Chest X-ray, AP view. Patient: 69 years old, sex F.
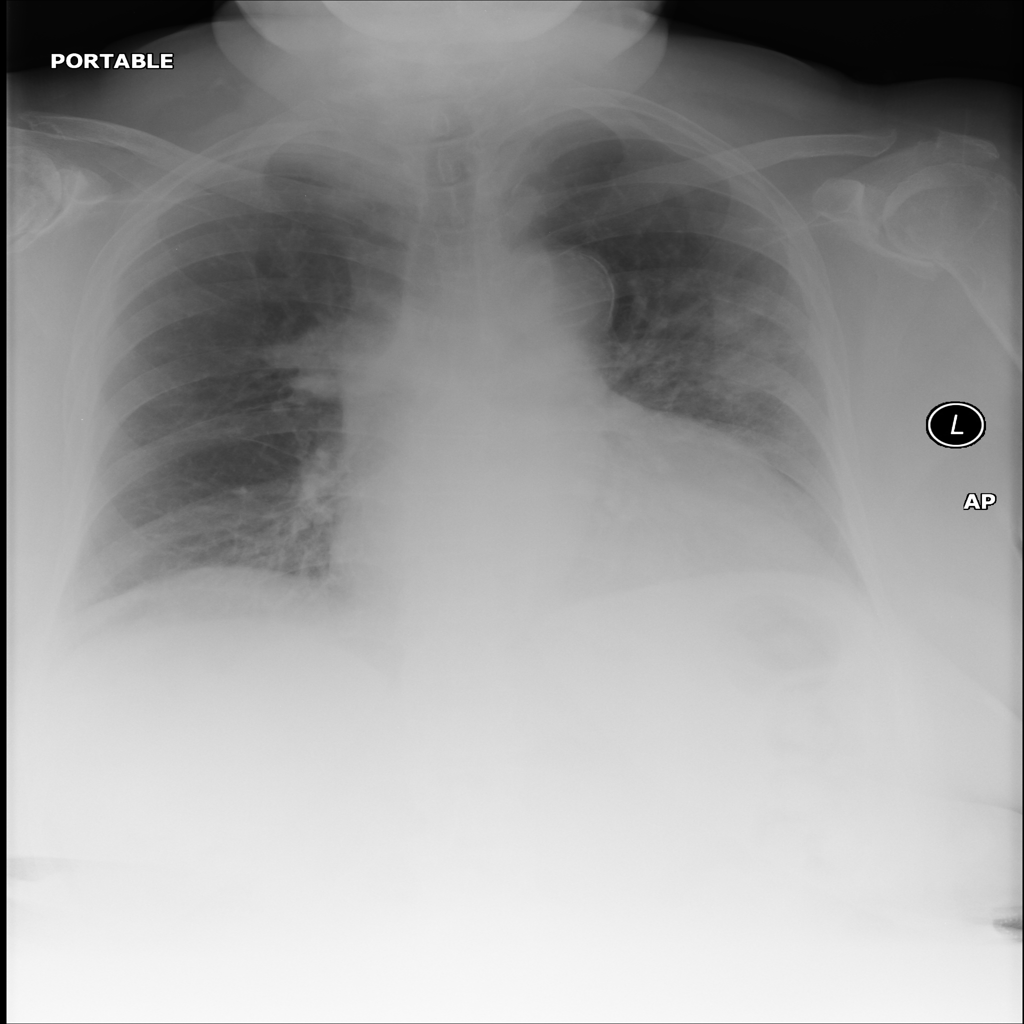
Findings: No Finding